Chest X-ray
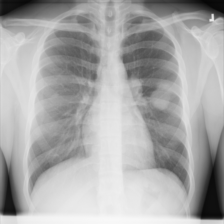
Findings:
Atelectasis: negative
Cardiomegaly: negative
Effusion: negative
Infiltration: negative
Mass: positive
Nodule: negative
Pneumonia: negative
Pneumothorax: negative
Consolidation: negative
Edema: negative
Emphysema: negative
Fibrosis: negative
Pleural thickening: negative
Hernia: negative